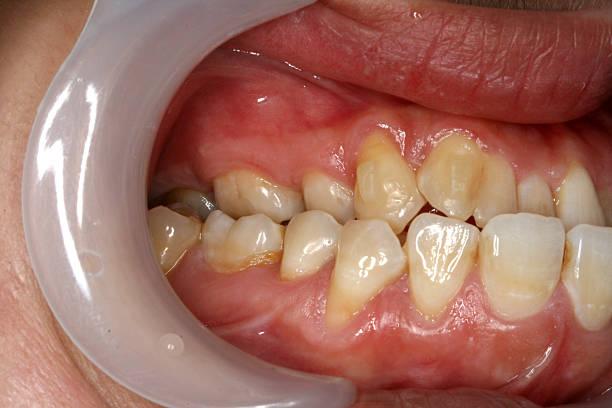
Condition: Gingivitis